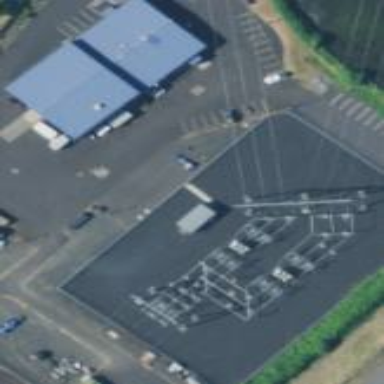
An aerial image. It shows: Power substation.